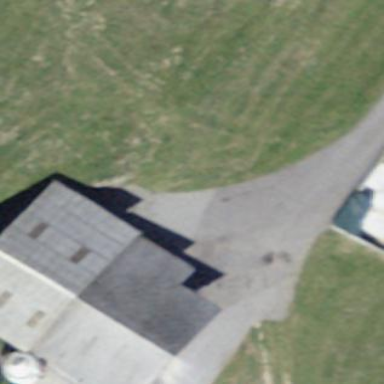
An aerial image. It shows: Rural barn.